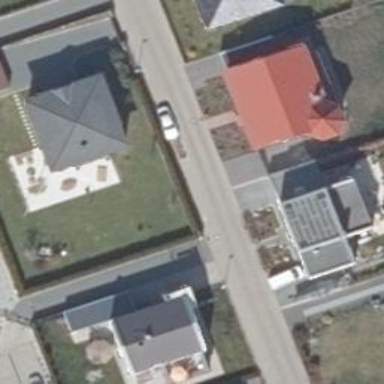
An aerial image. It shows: Driveway.